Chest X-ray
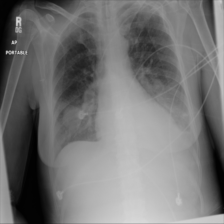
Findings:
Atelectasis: negative
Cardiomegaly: negative
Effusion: negative
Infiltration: negative
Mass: negative
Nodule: negative
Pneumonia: negative
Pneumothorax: negative
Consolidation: negative
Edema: negative
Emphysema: negative
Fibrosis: negative
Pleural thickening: negative
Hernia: negative